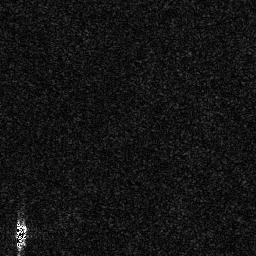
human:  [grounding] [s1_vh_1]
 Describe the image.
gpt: In the satellite image, there is  <ref>1 small ship </ref> <box>[[5, 86, 10, 97, 0]]</box> located at bottom left.